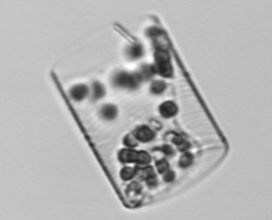
Label: Guinardia_flaccida